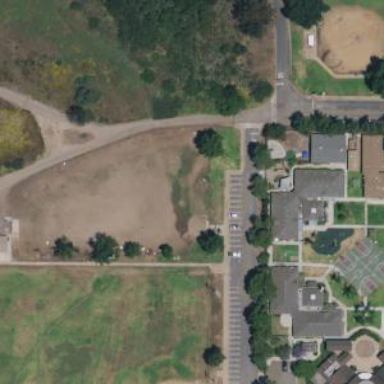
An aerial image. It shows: Fenced dog park area for leisure land.